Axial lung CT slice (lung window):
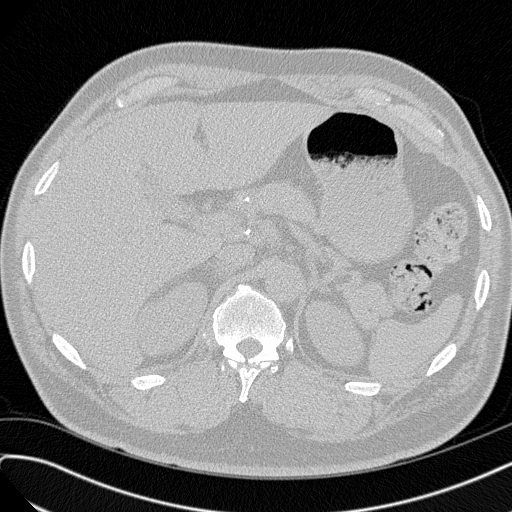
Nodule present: no